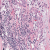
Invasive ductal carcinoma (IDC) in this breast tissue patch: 1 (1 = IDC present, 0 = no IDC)